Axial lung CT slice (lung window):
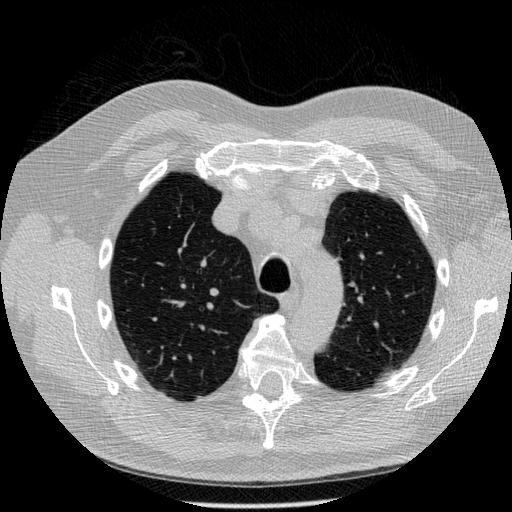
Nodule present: no